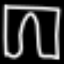
Label: pants